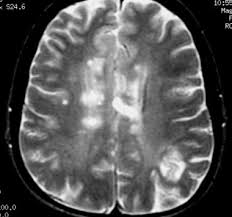
Label: notumor